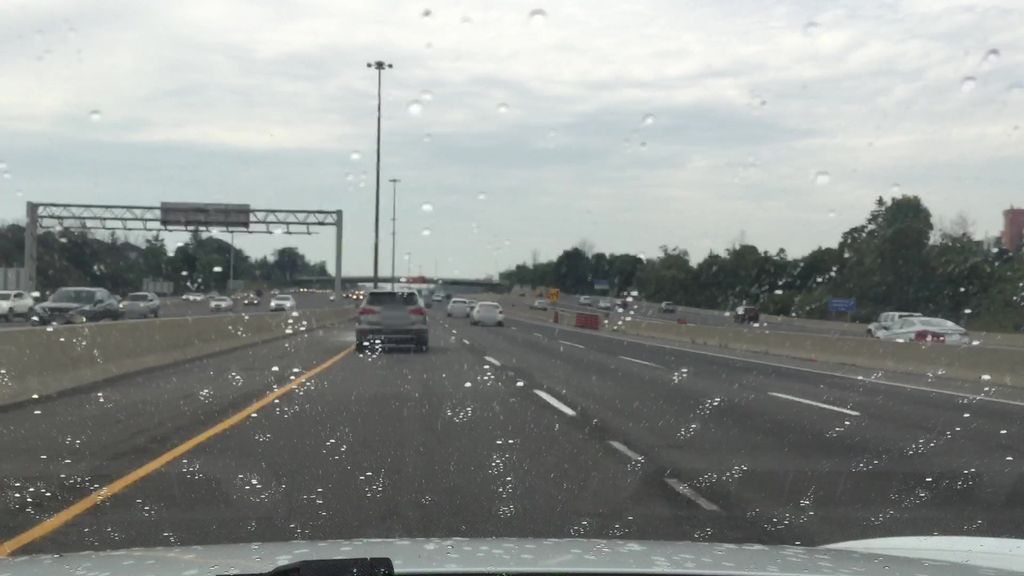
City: toronto